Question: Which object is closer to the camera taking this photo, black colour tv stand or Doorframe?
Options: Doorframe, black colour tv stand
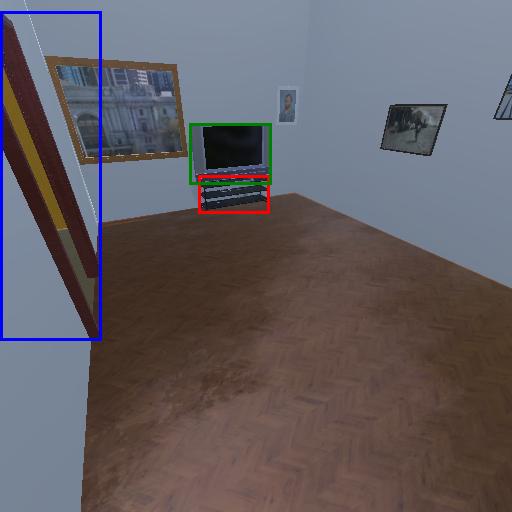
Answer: Doorframe